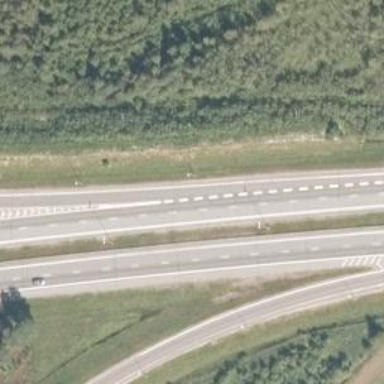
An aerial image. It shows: Motorway junction.